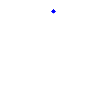
Particle: proton